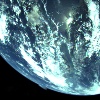
Label: cloud